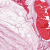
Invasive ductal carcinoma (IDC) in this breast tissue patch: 0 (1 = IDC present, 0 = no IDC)